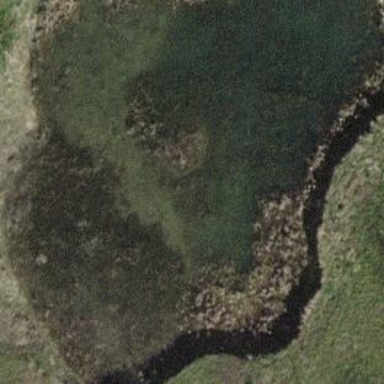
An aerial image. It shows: Pond surrounded by natural water.